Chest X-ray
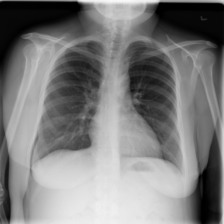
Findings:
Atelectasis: negative
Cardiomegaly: negative
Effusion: negative
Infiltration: negative
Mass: negative
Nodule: negative
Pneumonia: negative
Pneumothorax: negative
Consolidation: negative
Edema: negative
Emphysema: negative
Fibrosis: negative
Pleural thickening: negative
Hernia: negative